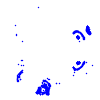
Particle: pion